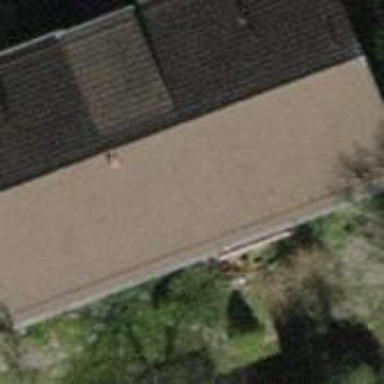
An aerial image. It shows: Building with tile roof.